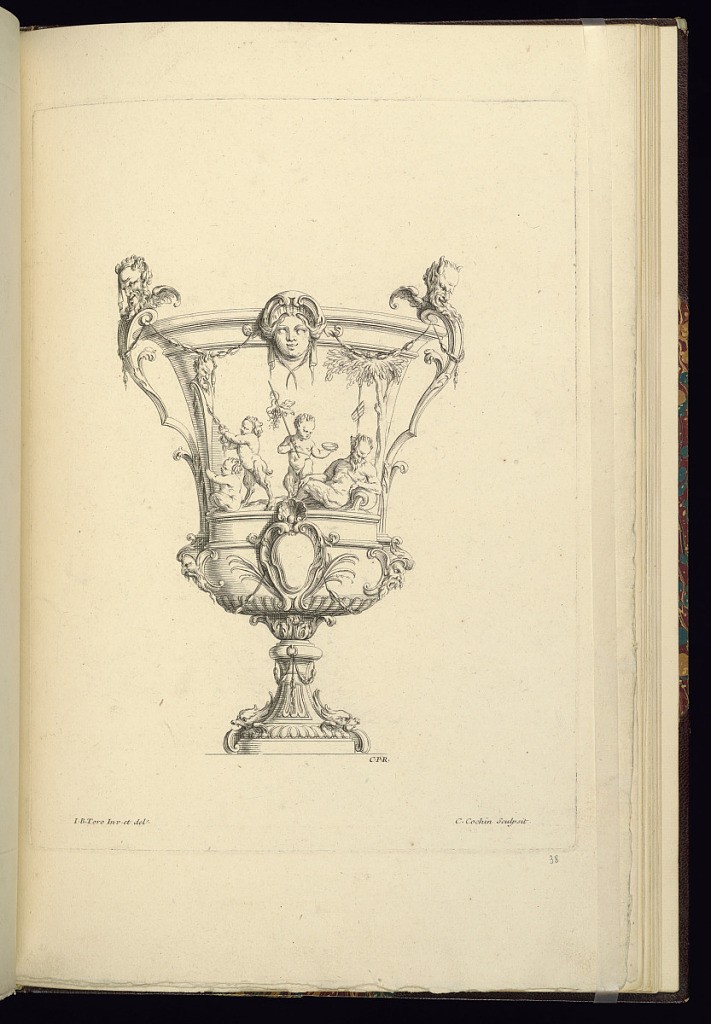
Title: Vase Design
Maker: Jean-Bernard Turreau, French, 1672 - 1731
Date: early 18th century
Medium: Etching on laid paper
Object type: Print
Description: Design for a vase in a krater form with grotesque motifs and a frieze with putti and a faun/satyr around the body, featuring mascarons (masks), cartouches, gadrooning, scrolling leaves, palm leaves, c-scrolls, festoons of leaves, shells, and fleurons ornament. The plate is signed.